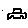
Label: car